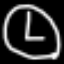
Label: clock